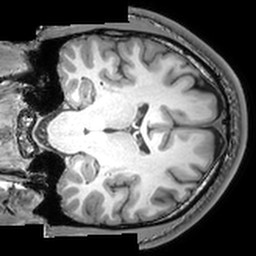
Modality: T1w
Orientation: coronal
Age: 24
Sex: male
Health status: healthy
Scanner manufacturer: philips
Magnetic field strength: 3 T
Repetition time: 0.007006 s
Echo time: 0.003161 s